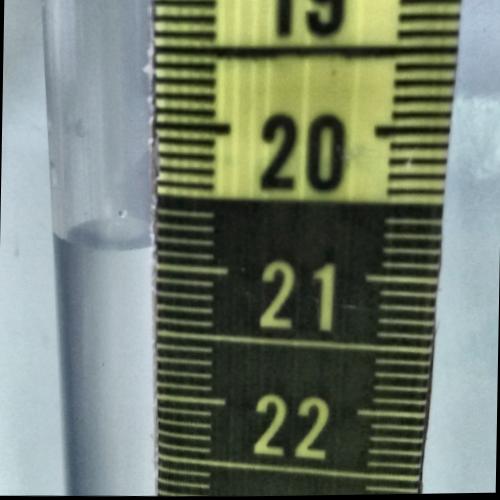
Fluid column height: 20.9 cm